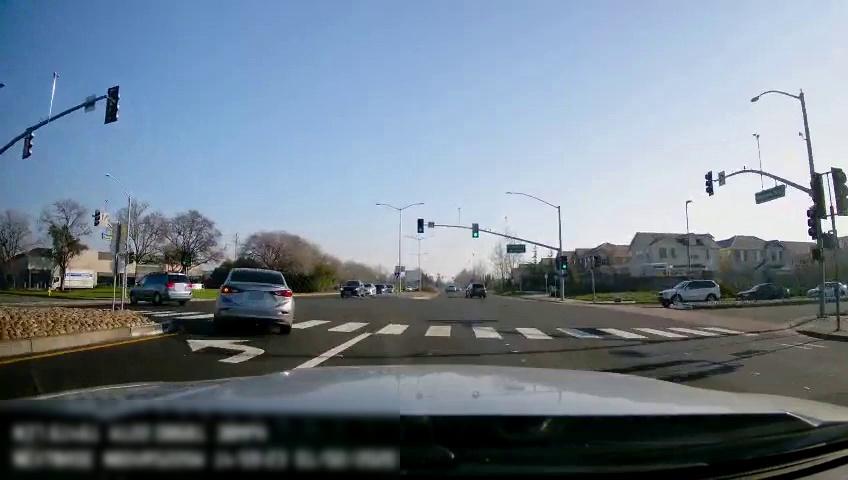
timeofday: Day
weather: Sunny
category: Drivable Space
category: Vehicles | SUV
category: Vehicles | SUV
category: Vehicles | SUV
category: Vehicles | Car
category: Vehicles | SUV
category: Vehicles | Car
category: Vehicles | Car
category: Vehicles | Car
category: Vehicles | SUV
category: Vehicles | SUV
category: Vehicles | Car
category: Lanes | Alternate Lane
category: Lanes | Alternate Lane
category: Lanes | Current Lane
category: Lanes | Alternate Lane
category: Traffic | Lights
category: Traffic | Lights
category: Traffic | Lights
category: Traffic | Lights
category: Traffic | Lights
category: Traffic | Signs
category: Traffic | Lights
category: Traffic | Lights
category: Traffic | Lights
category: Traffic | Lights
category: Traffic | Lights
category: Traffic | Lights
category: Traffic | Lights
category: Traffic | Lights
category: Traffic | Lights
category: Traffic | Lights
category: Traffic | Lights
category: Traffic | Lights
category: Traffic | Lights
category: Traffic | Lights
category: Traffic | Signs
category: Traffic | Signs
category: Traffic | Lights